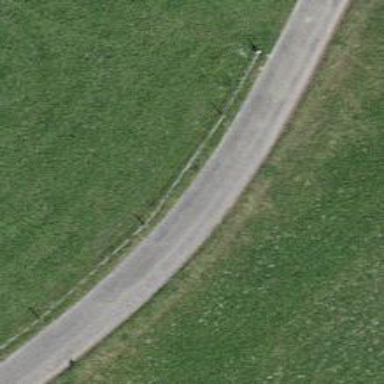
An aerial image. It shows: Well-maintained track road with grade 1 tracktype.